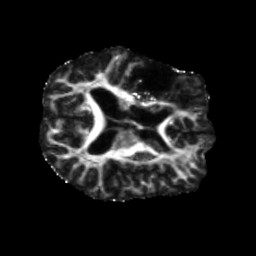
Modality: FA
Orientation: axial
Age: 61
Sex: male
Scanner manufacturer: siemens
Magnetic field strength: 3 T
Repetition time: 5.47 s
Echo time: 0.0854 s